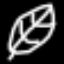
Label: leaf